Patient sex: M
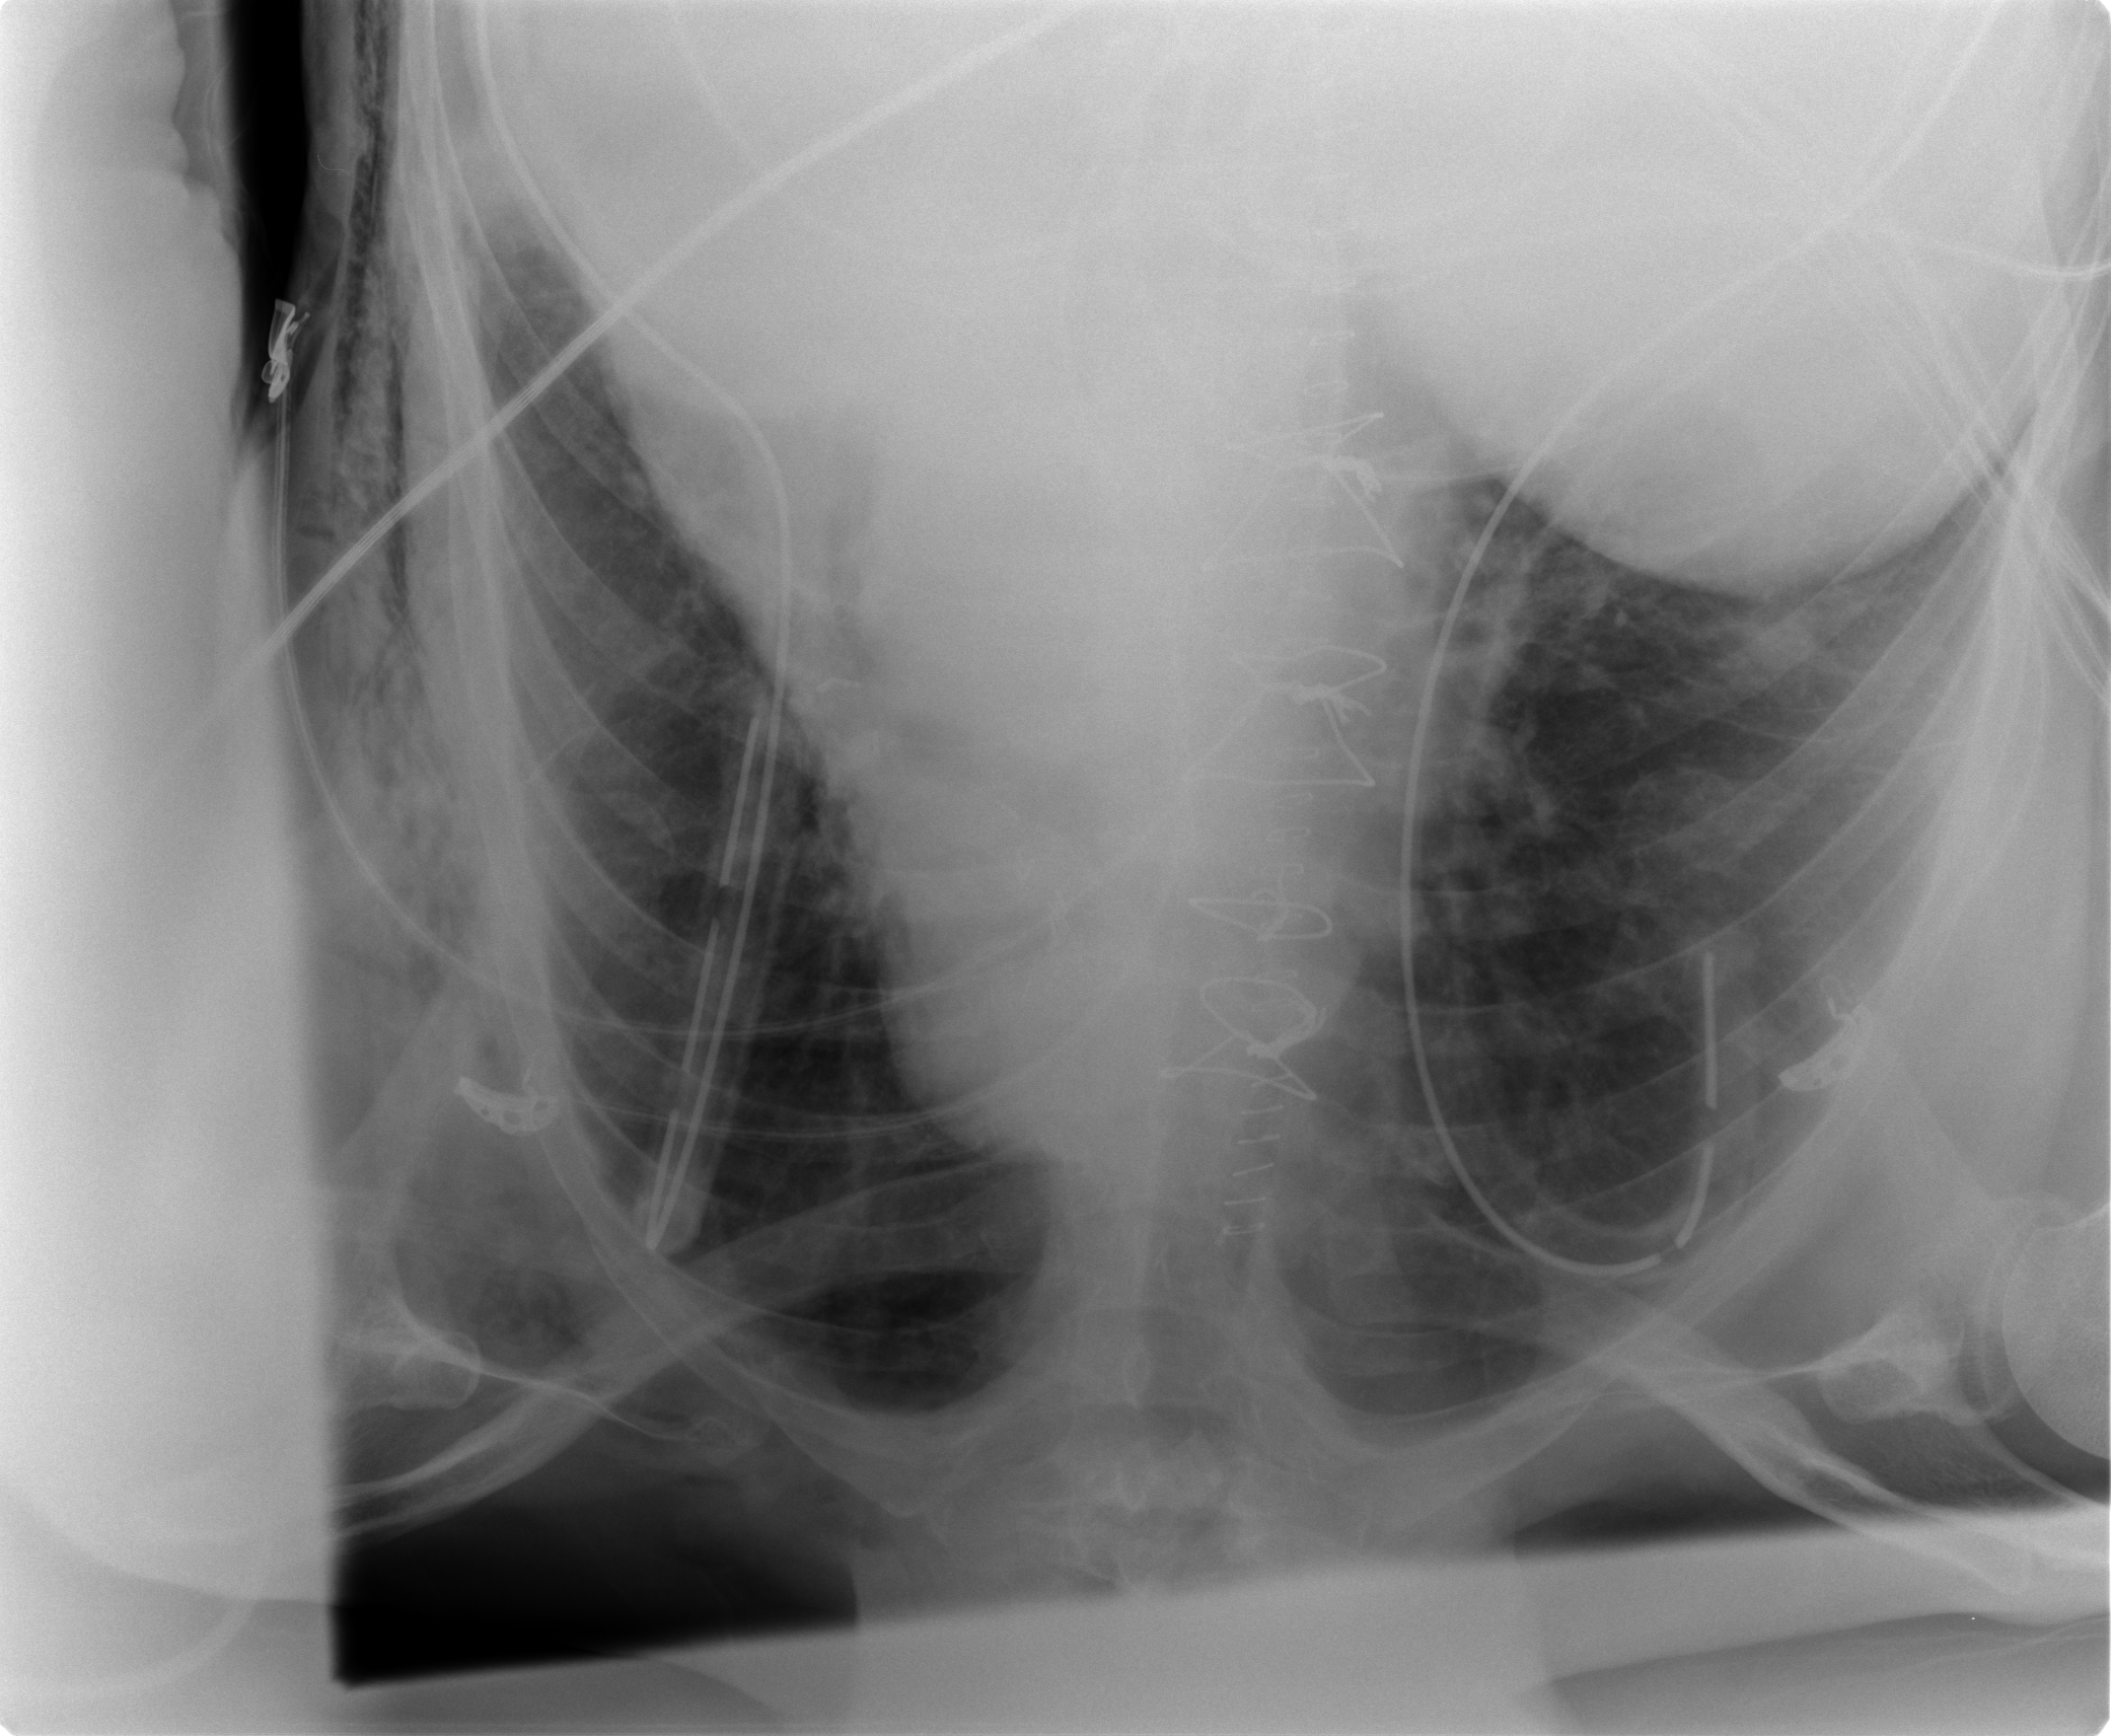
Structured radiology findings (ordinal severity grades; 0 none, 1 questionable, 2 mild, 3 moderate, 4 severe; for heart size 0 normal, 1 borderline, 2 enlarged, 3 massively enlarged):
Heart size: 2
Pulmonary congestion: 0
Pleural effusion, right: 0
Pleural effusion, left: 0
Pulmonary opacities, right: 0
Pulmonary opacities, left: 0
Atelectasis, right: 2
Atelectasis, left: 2